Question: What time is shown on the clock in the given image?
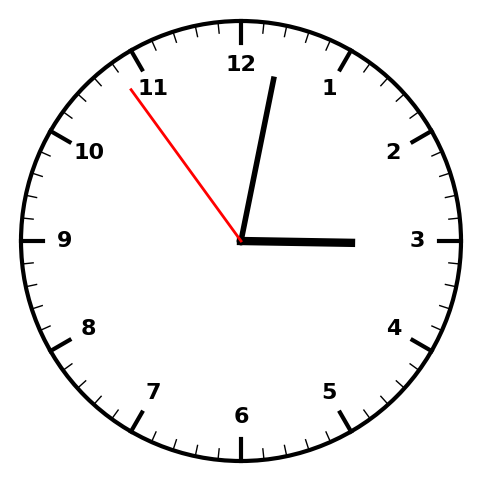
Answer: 03:01:54